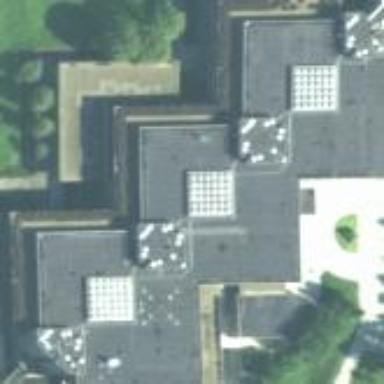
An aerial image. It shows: Part of building.